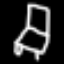
Label: chair